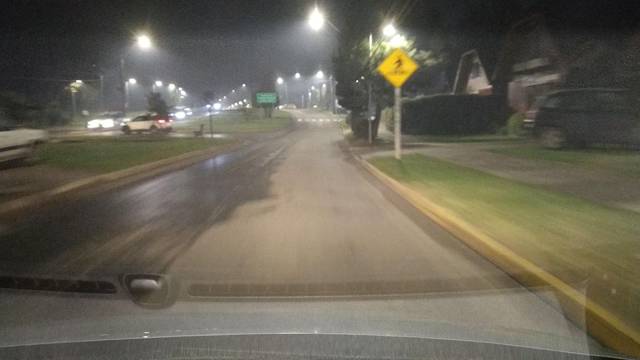
Region: Chile
Coordinates: -39.809, -73.257